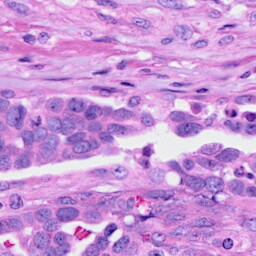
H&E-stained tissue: Ovarian